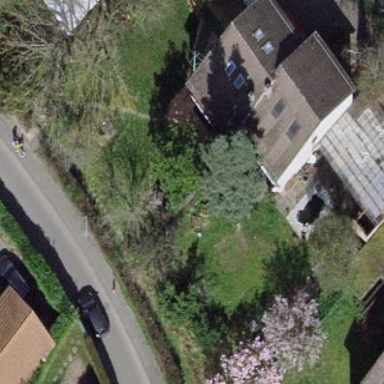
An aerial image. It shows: Garden surrounded by fence.